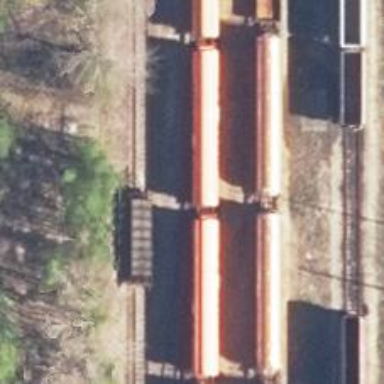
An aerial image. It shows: Railway yard in service.